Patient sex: F
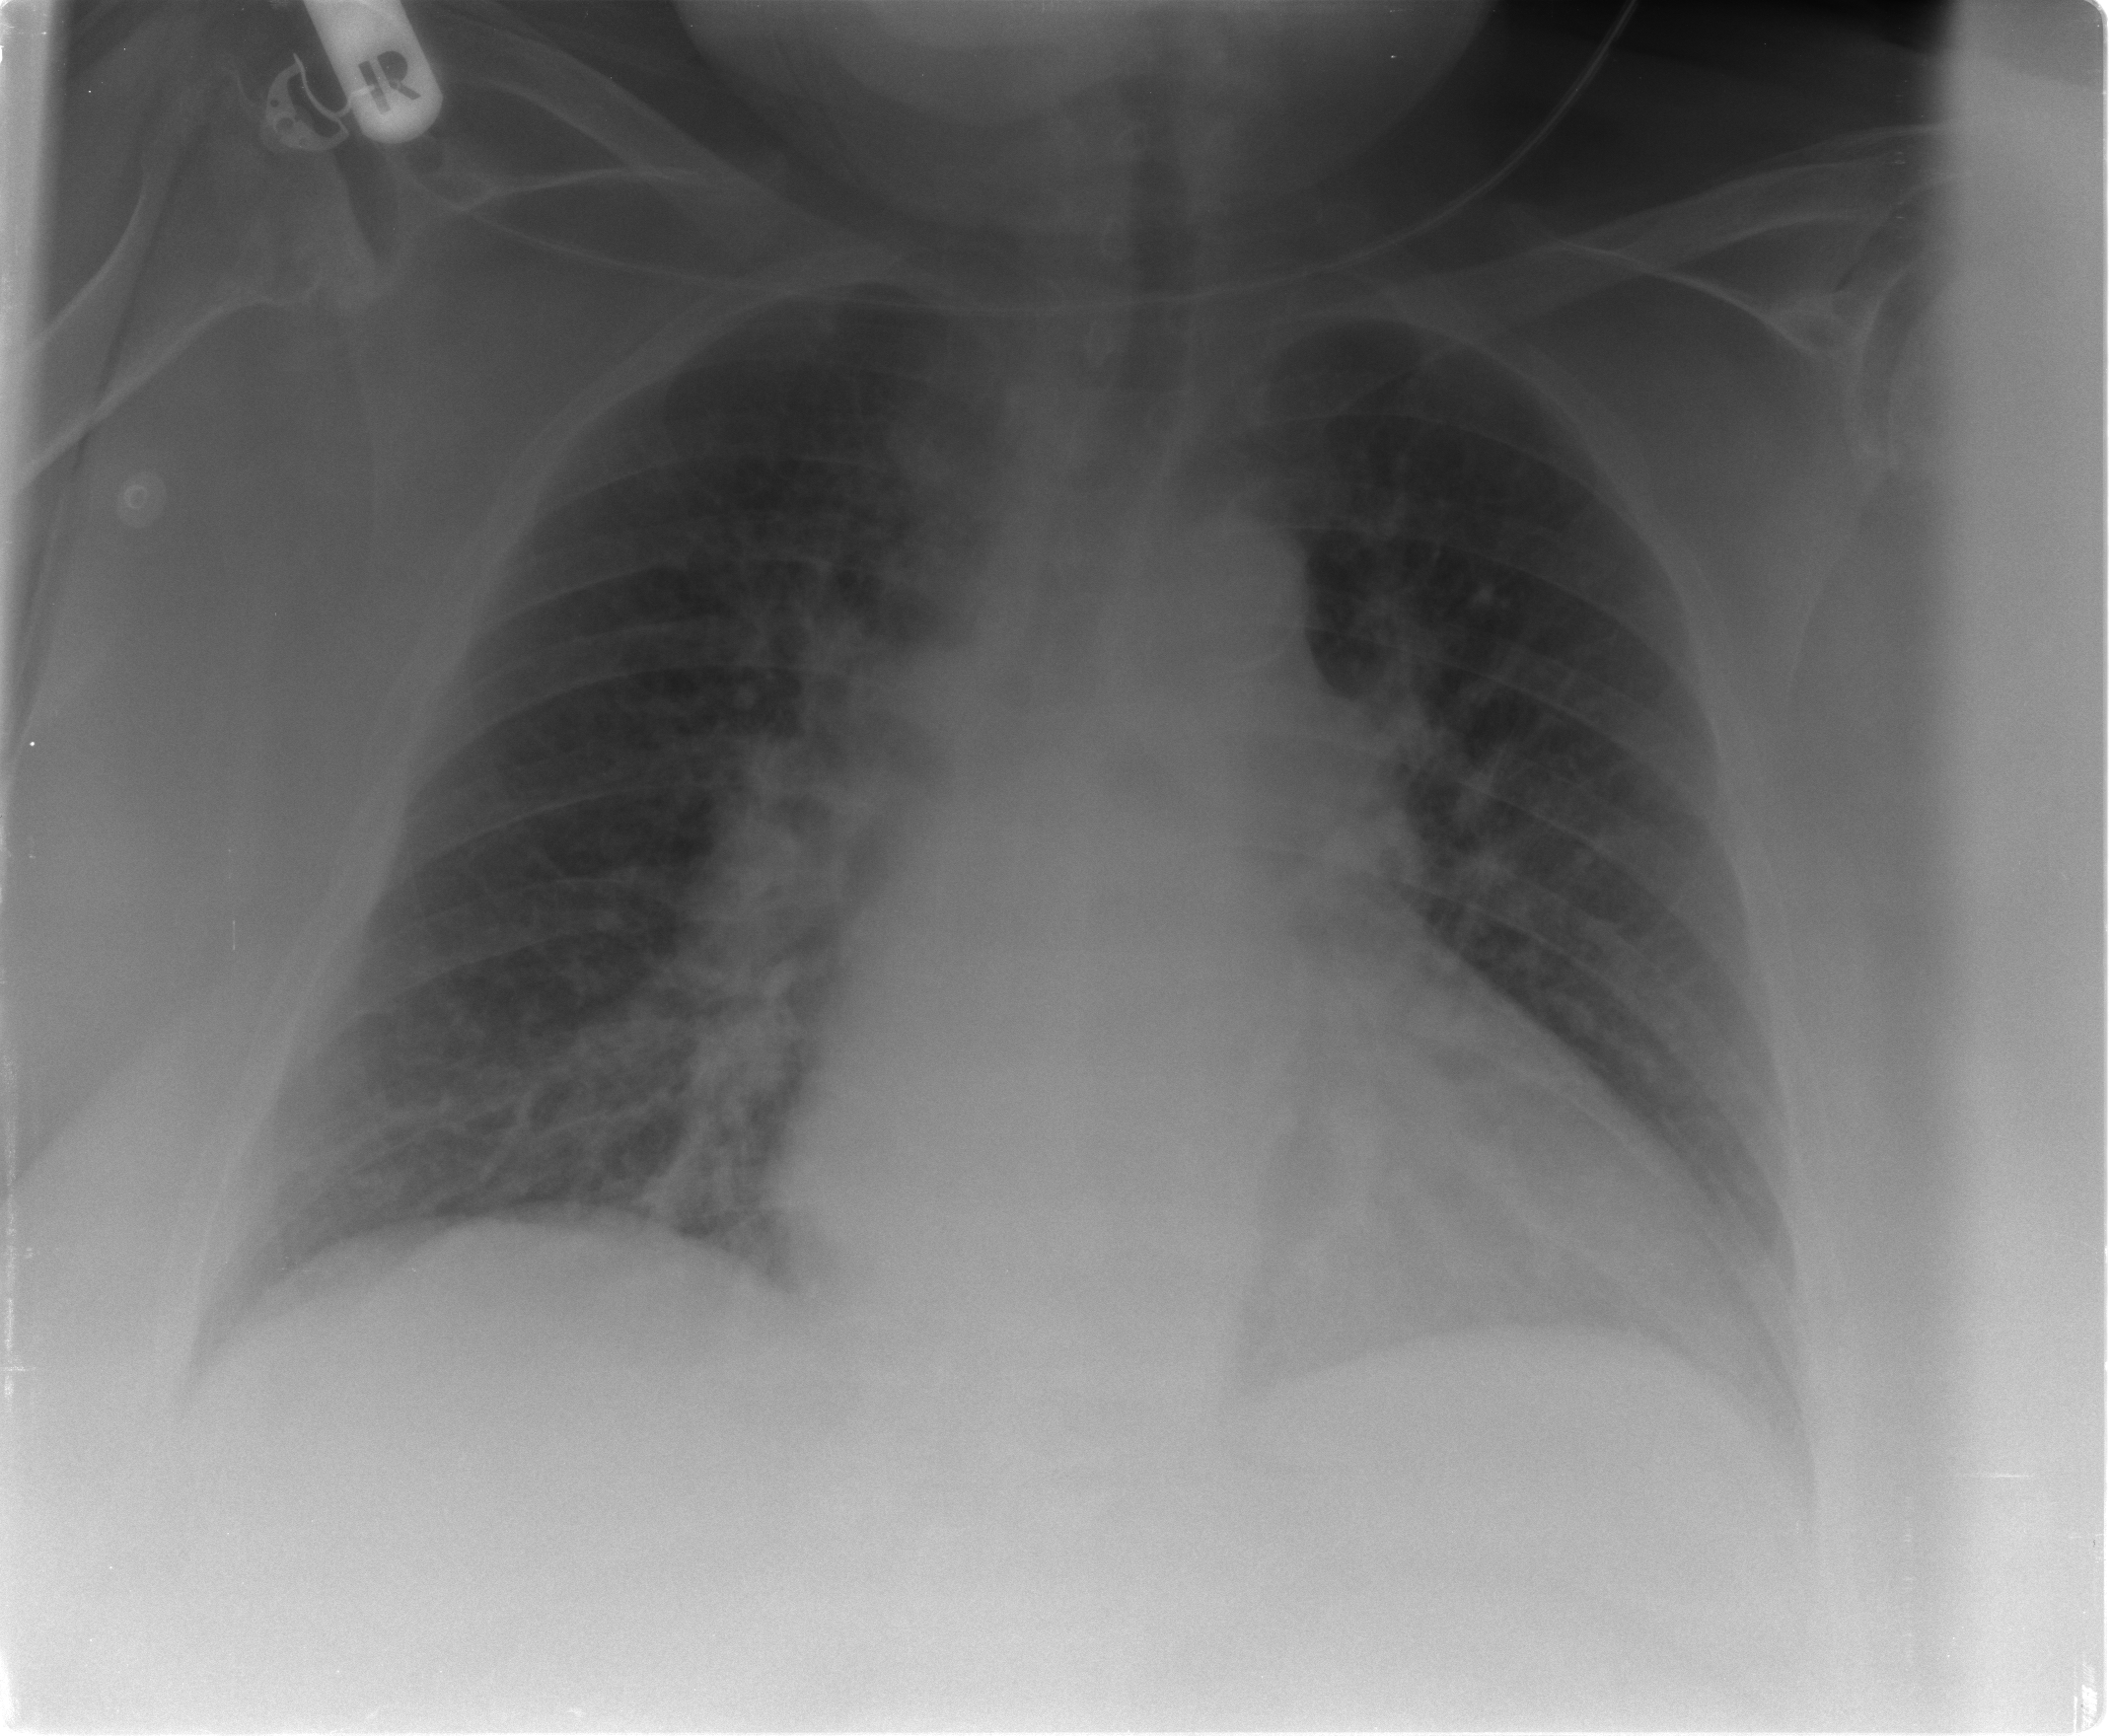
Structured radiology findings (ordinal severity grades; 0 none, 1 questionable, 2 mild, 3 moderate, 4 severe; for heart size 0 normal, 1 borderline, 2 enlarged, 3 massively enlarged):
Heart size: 1
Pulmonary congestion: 2
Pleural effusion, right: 0
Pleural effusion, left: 0
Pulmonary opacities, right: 0
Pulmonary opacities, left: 0
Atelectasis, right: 0
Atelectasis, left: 0